Interaction volume radius: 5 \u00c5
Interaction volume height: 40 \u00c5
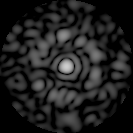
Disorder parameter: 0.8143